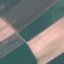
Land use / land cover class: AnnualCrop